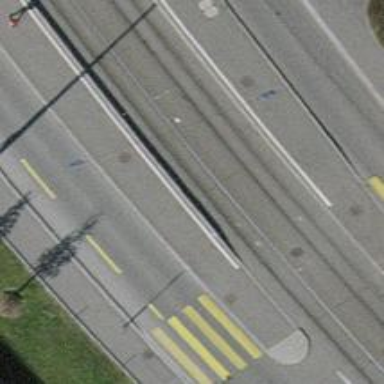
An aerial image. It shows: Stop position for light rail public transport.